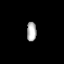
Tissue: prostate
Cell type: B cells
Senescence score: 0.7353
Nuclear area (px): 178
Mean DAPI intensity: 181.781